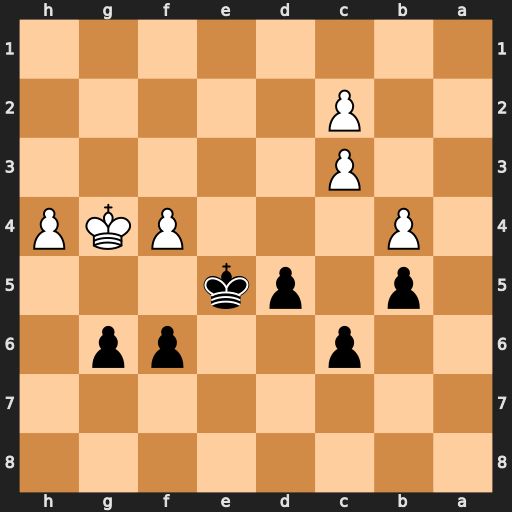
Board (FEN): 8/8/2p2pp1/1p1pk3/1P3PKP/2P5/2P5/8
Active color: b
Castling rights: -
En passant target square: -
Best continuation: Ke4 f5 gxf5+